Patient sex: M
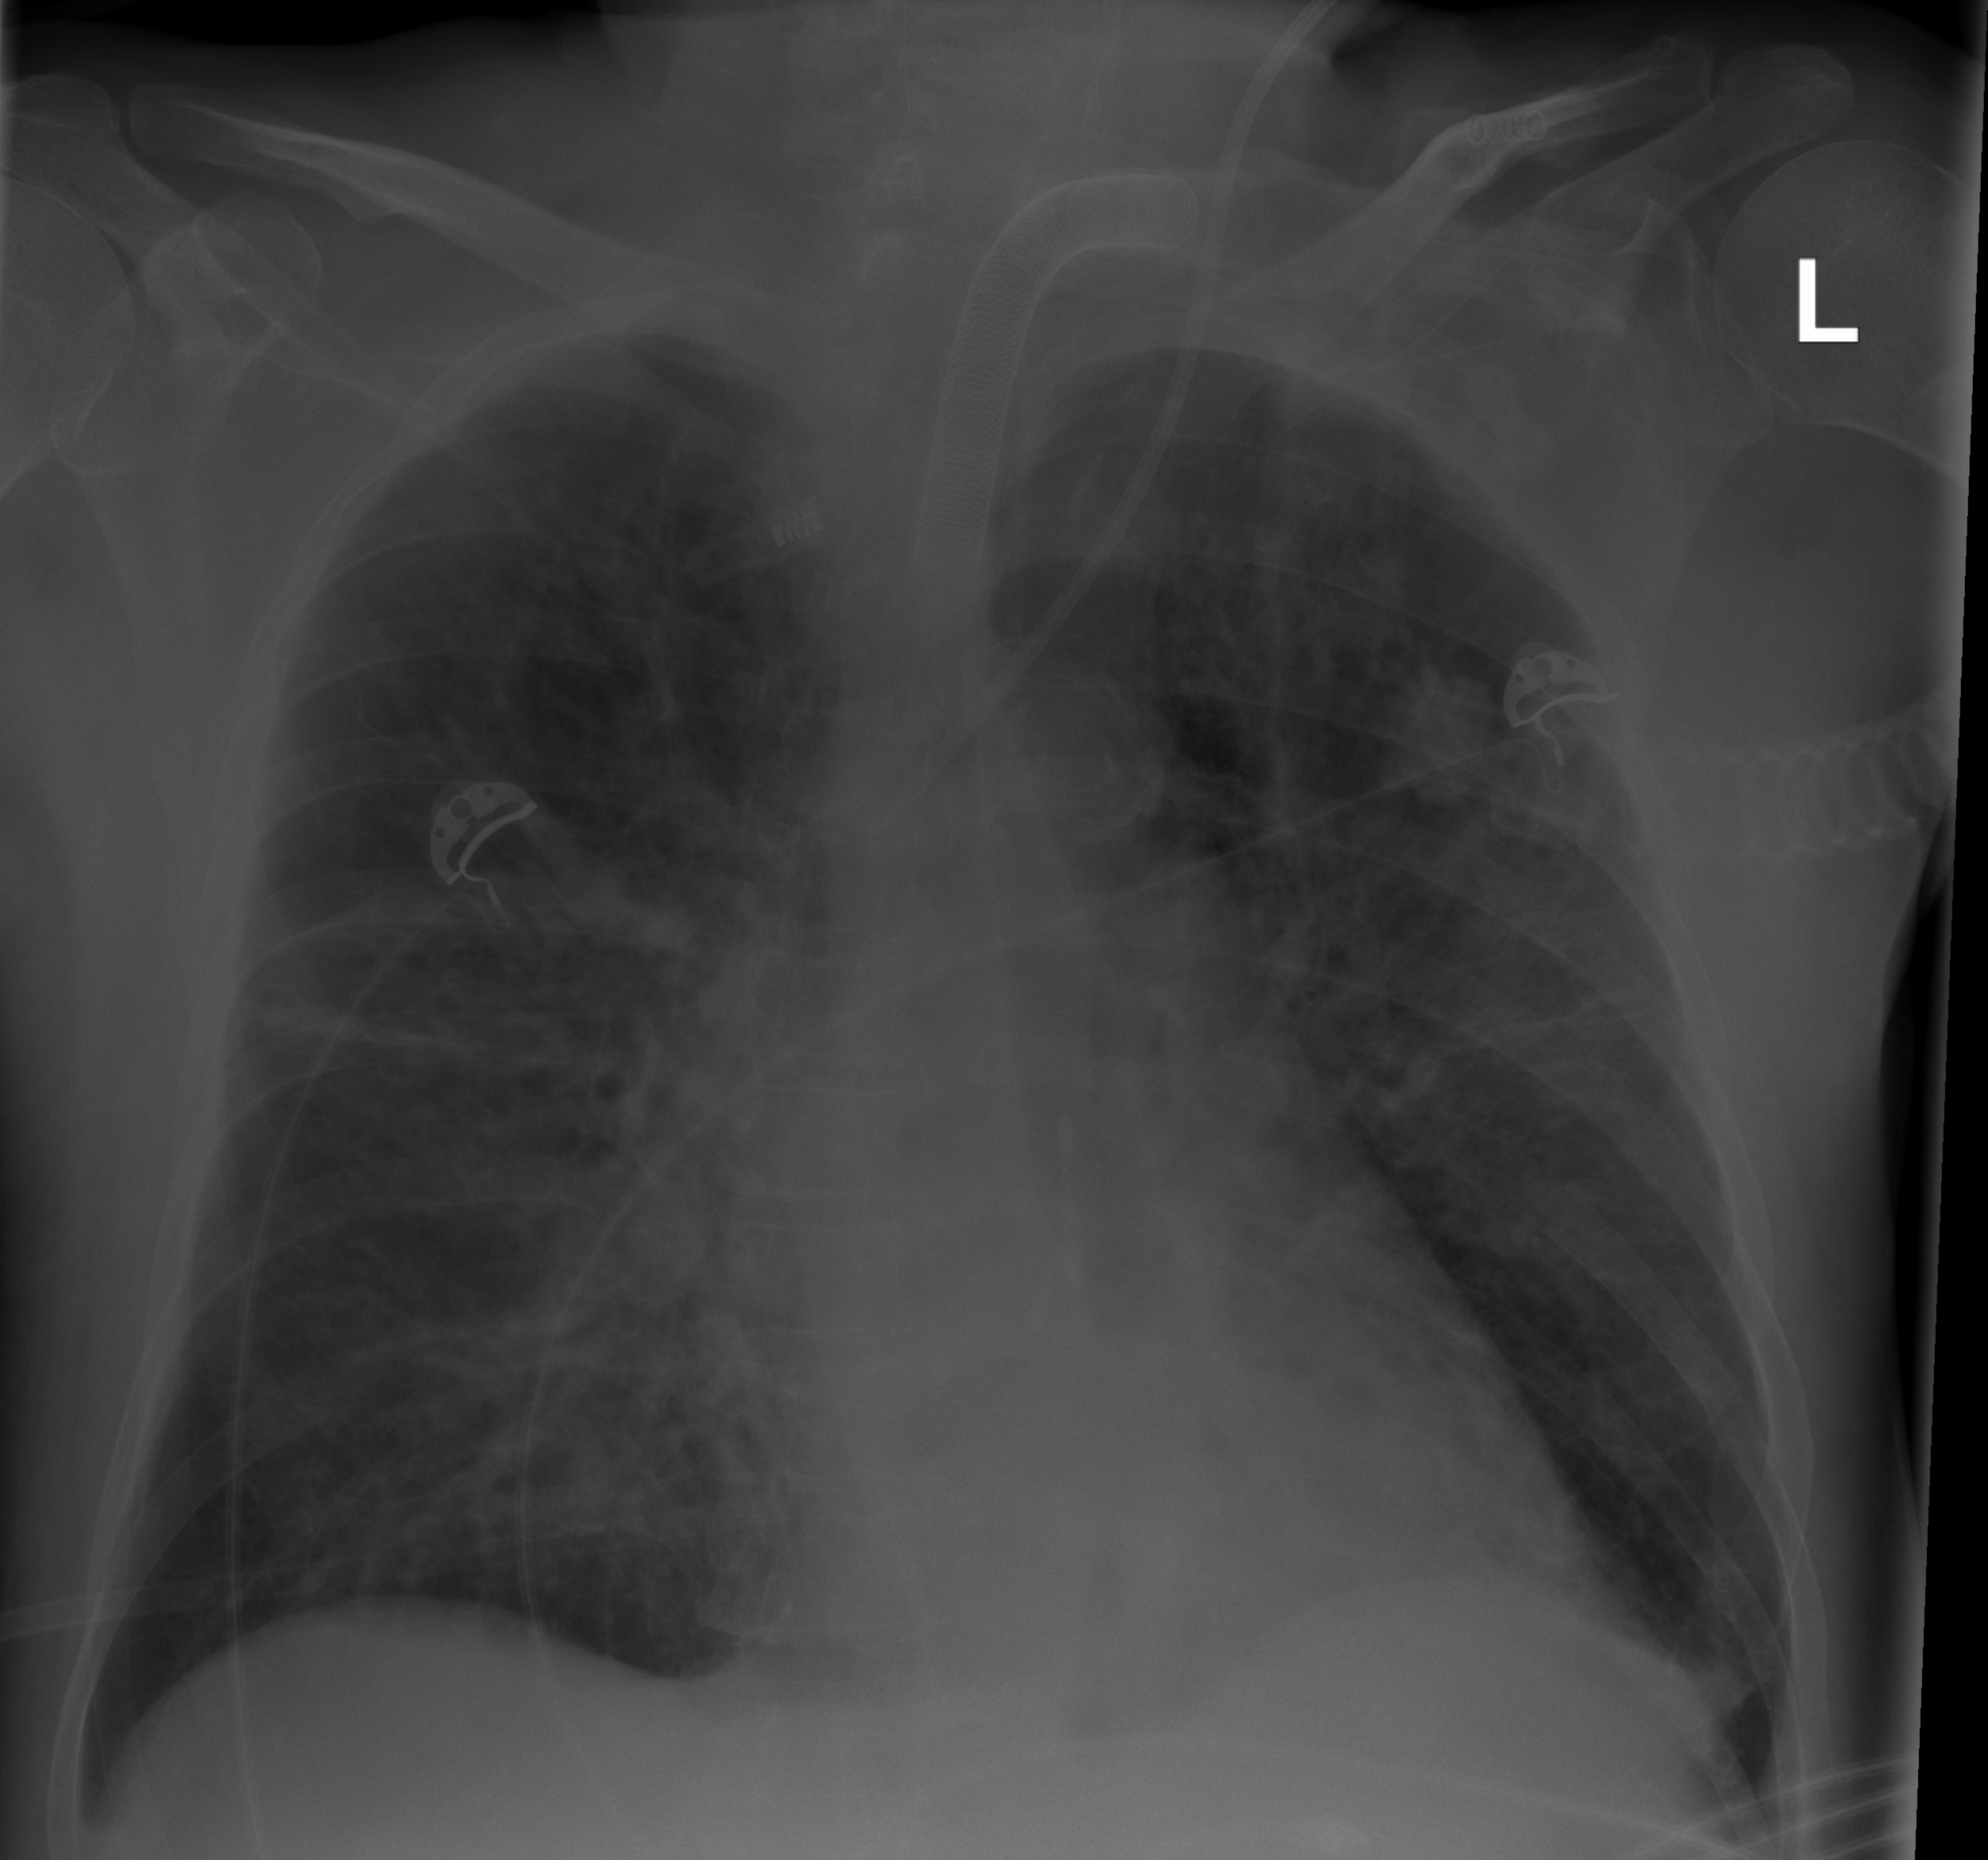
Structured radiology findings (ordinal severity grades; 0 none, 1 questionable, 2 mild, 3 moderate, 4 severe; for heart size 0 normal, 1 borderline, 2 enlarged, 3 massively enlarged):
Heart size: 0
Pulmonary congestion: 0
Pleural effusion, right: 2
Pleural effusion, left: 0
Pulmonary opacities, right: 3
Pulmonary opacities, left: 0
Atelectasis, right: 2
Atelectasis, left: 0